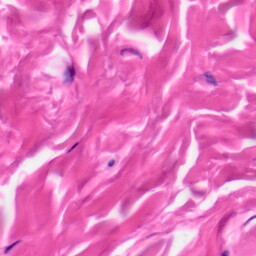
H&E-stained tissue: Skin